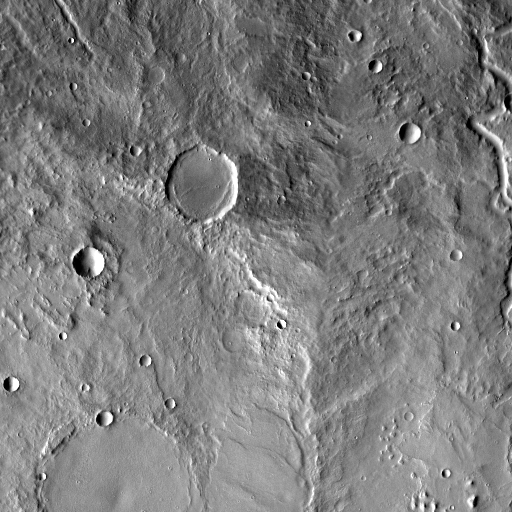
Crater classes present: Background, Other, Buried